Question: I am having a difficult time coming up with a solution for a project I'm working on. I am needing a Macro to look at a specific sheet, find a specific value, and cut/paste that value at the end of the row.
Looking at the example file I have attached, you can see that each customer has a unique ID in column A.
They are answering a questionnaire, and each answer they give generates a unique ID.
The order of the answer ID's doesn't matter, as they are unique. The only one that DOES matter is the answer with Semicolons. That answer ID needs to be the customer's last ID. So I need to find a way to cut these answer ID's and paste them to the end of each row.
I want the semi-colon answer to be the last answer in the array. First time posting on here so I'm sorry if the format is incorrect.
Updated: Example File

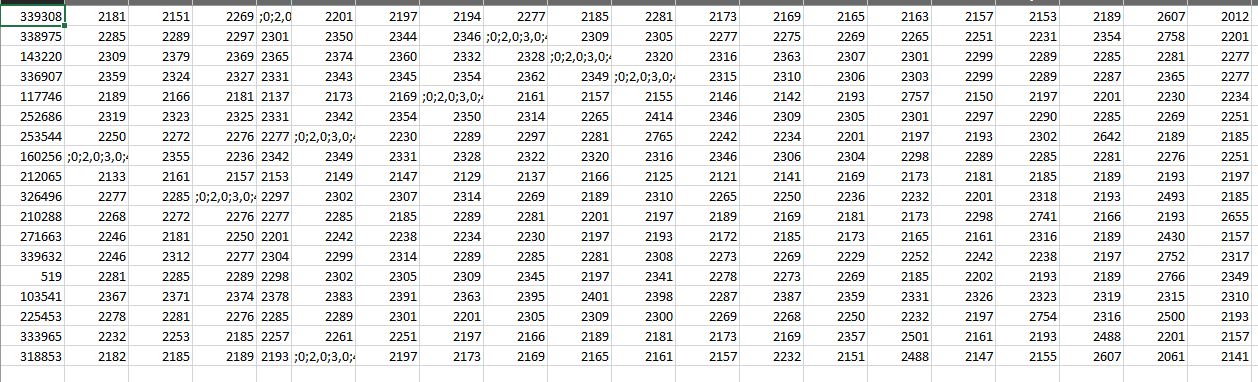
Answer: I think that this will do what you're looking for. It goes through columns and loops through each row in those columns and once it finds a cell with a ';', it just moves that value down to the bottom of the row it was found in.
'''
Sub AnswerID()
Dim lastCol As Long
lastCol = Cells(1, Columns.count).End(xlToLeft).Column
Dim i As Long
For i = 1 To lastCol
Dim lastRow As Long
lastRow = Cells(Rows.count, i).End(xlUp).row
Dim j As Long
For j = 1 To lastRow
If InStr(Cells(j, i), ";") > 0 Then
Cells(lastRow, i).offset(1, 0).Value2 = Cells(j, i).Value2
Cells(j, i).Value2 = vbNullString
Exit For
End If
Next j
Next i
End Sub
'''